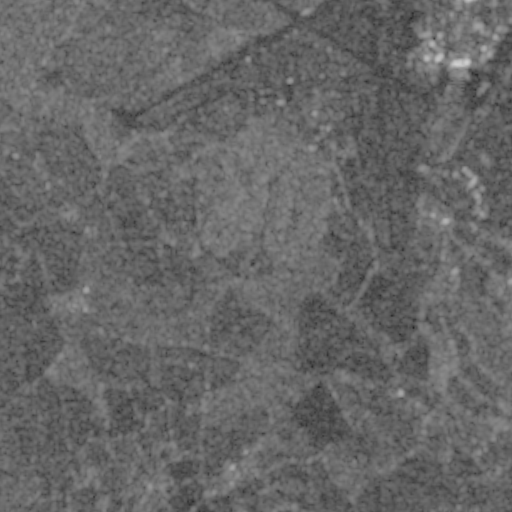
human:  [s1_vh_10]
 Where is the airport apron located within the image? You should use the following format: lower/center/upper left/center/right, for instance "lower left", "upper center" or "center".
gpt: The airport apron is located in the upper right of the image.
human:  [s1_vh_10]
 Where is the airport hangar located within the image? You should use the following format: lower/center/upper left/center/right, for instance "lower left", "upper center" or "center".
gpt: The airport hangar is located in the upper right of the image.
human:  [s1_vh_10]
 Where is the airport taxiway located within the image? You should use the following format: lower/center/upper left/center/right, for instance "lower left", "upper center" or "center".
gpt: The airport taxiway is located in the upper right of the image.
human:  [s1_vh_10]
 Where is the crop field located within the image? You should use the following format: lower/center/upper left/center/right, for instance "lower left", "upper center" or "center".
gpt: The crop field is located in the lower center of the image.
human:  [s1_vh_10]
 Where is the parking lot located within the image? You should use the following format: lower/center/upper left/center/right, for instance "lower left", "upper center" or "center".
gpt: The parking lot is located in the upper right of the image.
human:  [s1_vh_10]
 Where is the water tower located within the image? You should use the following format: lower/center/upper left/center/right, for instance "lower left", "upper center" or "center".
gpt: The water tower is located in the upper right of the image.
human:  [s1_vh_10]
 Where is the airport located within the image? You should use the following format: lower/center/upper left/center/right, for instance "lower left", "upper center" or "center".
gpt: There is no airport in the image.

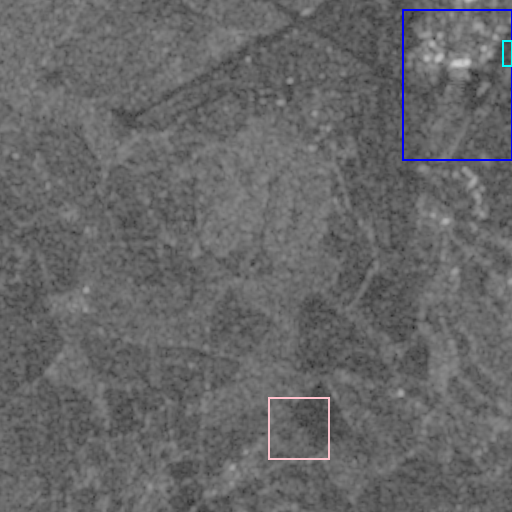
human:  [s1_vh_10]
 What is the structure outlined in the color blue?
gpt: The structure outlined in blue is an airport apron.
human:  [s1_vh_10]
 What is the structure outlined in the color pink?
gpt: The structure outlined in pink is a crop field.
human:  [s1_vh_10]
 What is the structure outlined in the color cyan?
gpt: The structure outlined in cyan is a parking lot.
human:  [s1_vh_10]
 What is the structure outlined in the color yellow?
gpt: There is no yellow outline.